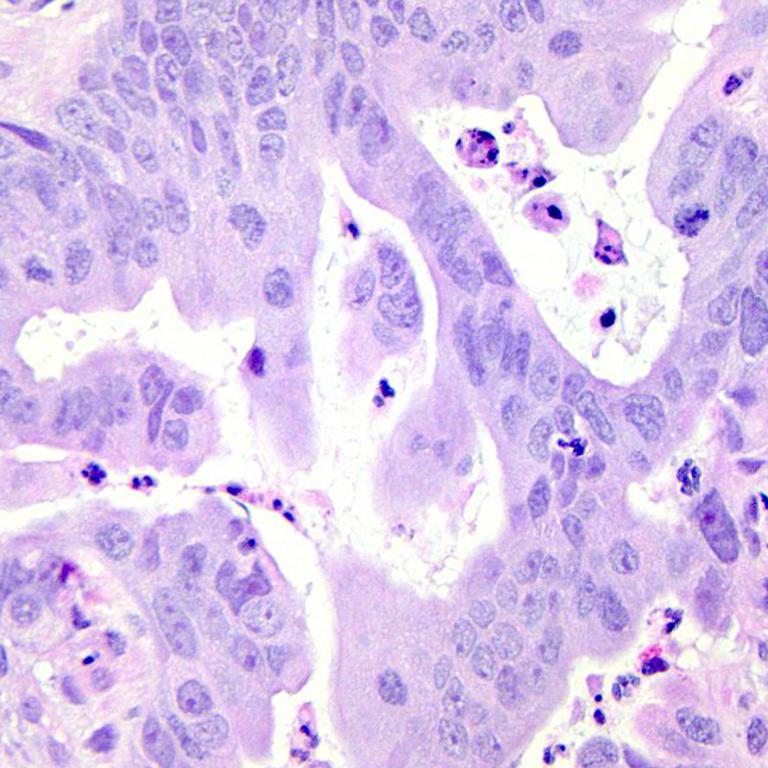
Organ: colon
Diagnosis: adenocarcinomas